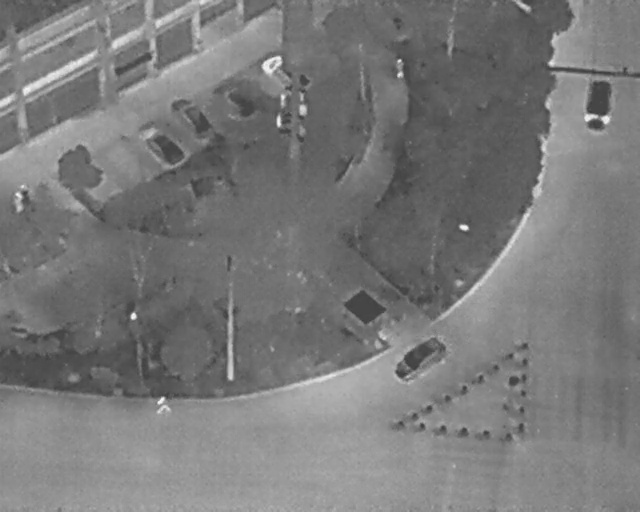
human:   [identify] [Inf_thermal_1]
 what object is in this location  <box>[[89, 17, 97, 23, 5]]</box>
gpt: <ref>1 medium car at the top right</ref>

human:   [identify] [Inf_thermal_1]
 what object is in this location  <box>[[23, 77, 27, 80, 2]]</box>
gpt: <ref>1 medium person at the bottom left</ref>

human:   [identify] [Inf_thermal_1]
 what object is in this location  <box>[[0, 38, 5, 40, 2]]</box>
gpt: <ref>1 large person at the left</ref>

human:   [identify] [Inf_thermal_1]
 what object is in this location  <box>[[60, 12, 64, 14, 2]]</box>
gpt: <ref>1 medium person at the top</ref>